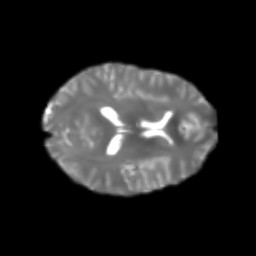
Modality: T2w
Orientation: axial
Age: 23
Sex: male
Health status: healthy